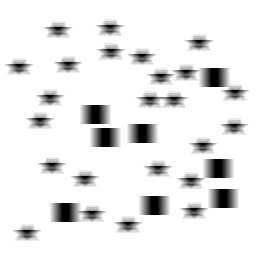
Squares: 8
Triangles: 0
Stars: 24
Total shapes: 32